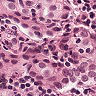
Metastatic tissue present: yes